Question: My page works as follows:
- - - - - -
When he clicks submit the isset() function is triggered which will upload the selected team to the selected_team table in my db
Ok that is easy enough and it is working. Here is my problem, lets say the coach wants to change his selection for a certain fixture. He then goes to the selection page again and redo the whole process described above. But what now happens is that the same fixture_id for opponents is uploaded to the database (only with different playernames where he changed his selection)
Where Selection has been changed for a fixture

Notice: How that the old data from 1st selection is still there and the new data from second selection just gets added to the table
What im looking for is, should the user re select a team for a certain fixture How do I go about doing this?
Please note this is a fictional database
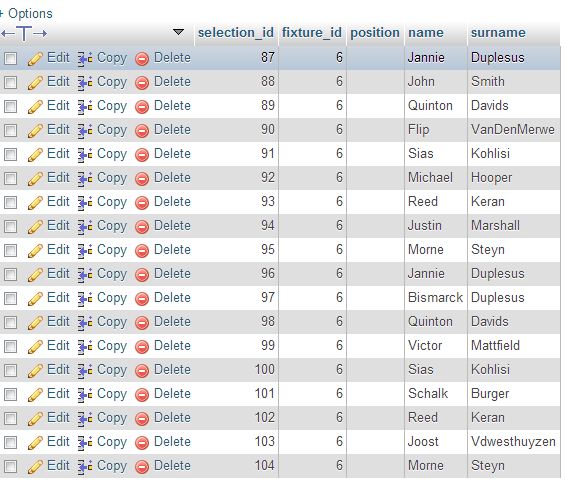
Answer: Make fixture_id a unique or primary key field and use <URL> syntax of MySQL